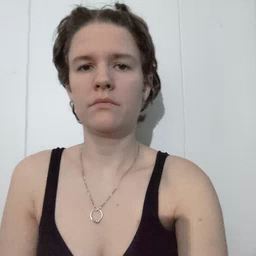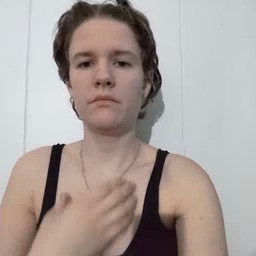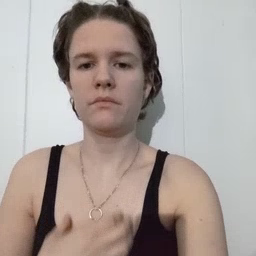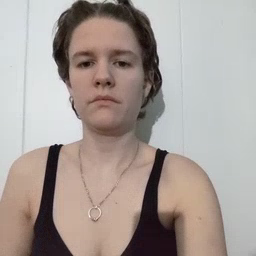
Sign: hungry